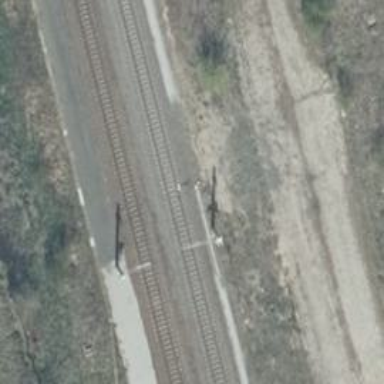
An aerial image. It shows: Milestone along the railway track with catenary mast.